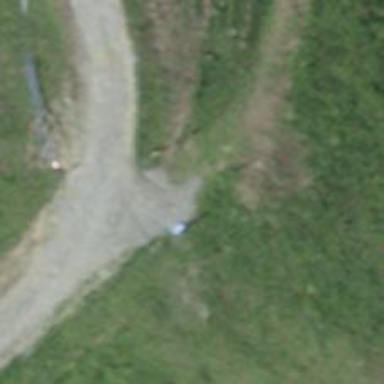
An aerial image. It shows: Dirt path.